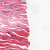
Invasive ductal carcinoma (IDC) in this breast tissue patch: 0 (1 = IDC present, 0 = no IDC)